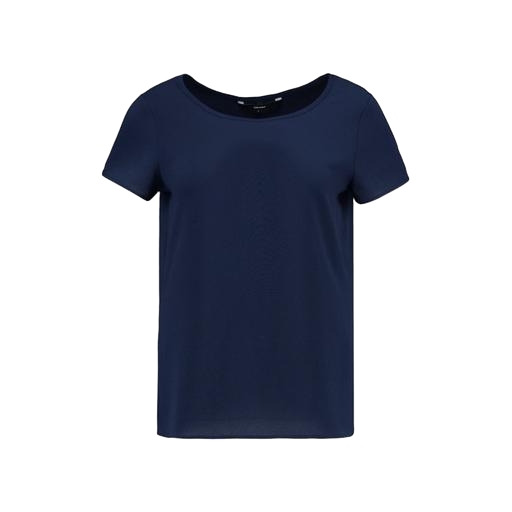
blue t-shirt only macy, short-sleeve top only macy, blue short-sleeve top only macy, white background